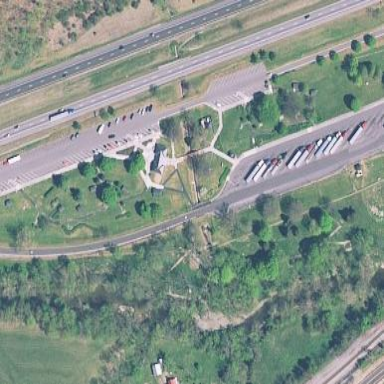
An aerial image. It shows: Rest area along the road.